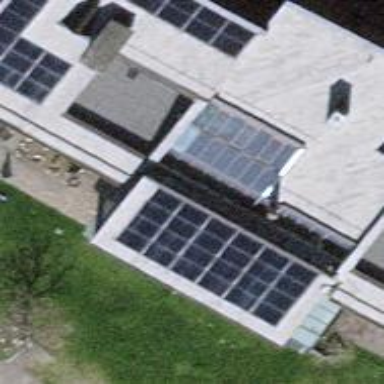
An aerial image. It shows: Solar power generator using photovoltaic method with solar photovoltaic panel types.